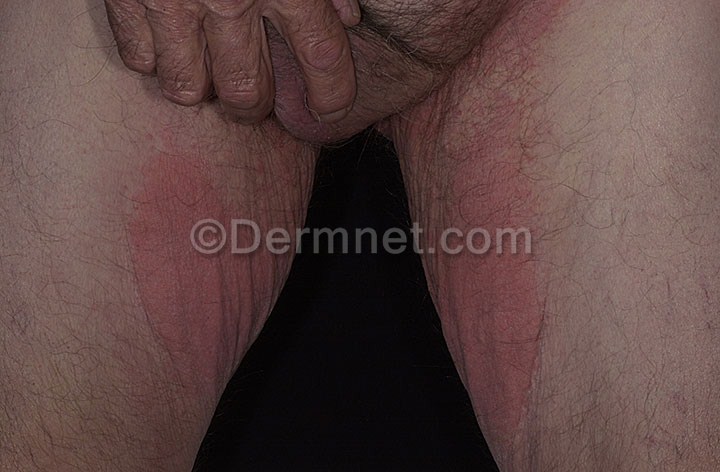
Disease: Tinea Ringworm Candidiasis and other Fungal Infections